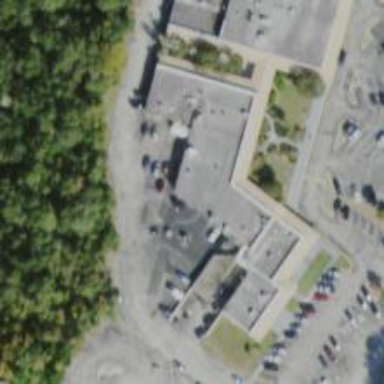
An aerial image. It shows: Veterinary facility.